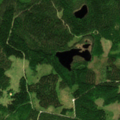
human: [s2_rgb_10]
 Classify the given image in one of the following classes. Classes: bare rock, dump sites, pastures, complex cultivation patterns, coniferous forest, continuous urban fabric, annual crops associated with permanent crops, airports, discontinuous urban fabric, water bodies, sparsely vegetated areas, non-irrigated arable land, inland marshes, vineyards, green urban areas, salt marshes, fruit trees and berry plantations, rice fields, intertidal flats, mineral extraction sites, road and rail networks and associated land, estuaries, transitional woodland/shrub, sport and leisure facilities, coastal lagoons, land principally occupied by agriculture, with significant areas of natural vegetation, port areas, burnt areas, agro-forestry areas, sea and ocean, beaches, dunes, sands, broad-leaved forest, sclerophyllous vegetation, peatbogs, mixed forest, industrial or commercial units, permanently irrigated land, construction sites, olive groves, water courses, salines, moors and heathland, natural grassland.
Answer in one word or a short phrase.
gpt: coniferous forest, mixed forest, transitional woodland/shrub